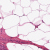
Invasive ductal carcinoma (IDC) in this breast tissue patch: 0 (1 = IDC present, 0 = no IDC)